Question: I'm having trouble understanding the concept of a trie. From the "trie" wikipedia entry I have this picture:

If I see this correctly, all leaf nodes in a trie will have the entire word spelled out and all parent nodes hold the characters leading up the the final leaf node. So, if I have a class called DigitalTreeNode defined by
'''
public class DigitalTreeNode {
public boolean isAWord;
public String wordToHere; (compiles all the characters in a word together)
public Map<String, DTN> children;
}
'''
If I wanted to implement a method that returns the longest word in the trie would it simply involve finding the longest word at each leaf node? How would I implement a method such as:
'''
public static String longestWord (DigitalTreeNode d);
'''
I'm guessing it involves setting up a longest String variable, recursively going through each node and checking if it is a word, if it is a word and it's length is greater than the longest variable then longest = newWordLength . But, I'm not sure how the Map children fits in. How would I find the longest word in any trie using the method above?
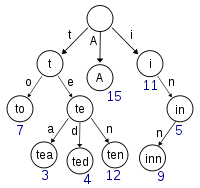
Answer: The leaf nodes do not contain the entire string usually (though they can), many time in a trie, a leaf node just contains a '$' sign to indicate this is the end of the string.
To find the longest word in a trie you can use a <URL>.
To get the actual word from this leaf you will need to go up from the leaf back to the root. <URL> discussed how it can be done.
This solution is 'O(|S| * n)', where '|S|' is the average length of a string, and 'n' is the number of string in the DS.
If you can manipulate the trie DS, I assume it can be done better (but it seems not to be the issue in this question)
'''
findLongest(trie):
//first do a BFS and find the "last node"
queue <- []
queue.add(trie.root)
last <- nil
map <- empty map
while (not queue.empty()):
curr <- queue.pop()
for each son of curr:
queue.add(son)
map.put(son,curr) //marking curr as the parent of son
last <- curr
//in here, last indicate the leaf of the longest word
//Now, go up the trie and find the actual path/string
curr <- last
str = ""
while (curr != nil):
str = curr + str //we go from end to start
curr = map.get(curr)
return str
'''